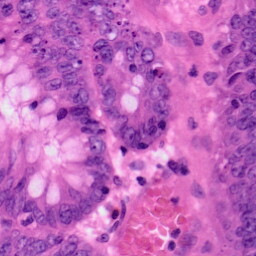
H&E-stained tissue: Colon